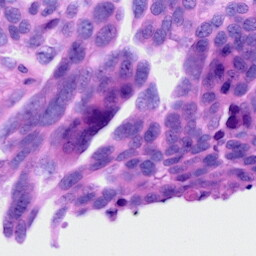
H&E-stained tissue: Ovarian